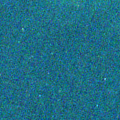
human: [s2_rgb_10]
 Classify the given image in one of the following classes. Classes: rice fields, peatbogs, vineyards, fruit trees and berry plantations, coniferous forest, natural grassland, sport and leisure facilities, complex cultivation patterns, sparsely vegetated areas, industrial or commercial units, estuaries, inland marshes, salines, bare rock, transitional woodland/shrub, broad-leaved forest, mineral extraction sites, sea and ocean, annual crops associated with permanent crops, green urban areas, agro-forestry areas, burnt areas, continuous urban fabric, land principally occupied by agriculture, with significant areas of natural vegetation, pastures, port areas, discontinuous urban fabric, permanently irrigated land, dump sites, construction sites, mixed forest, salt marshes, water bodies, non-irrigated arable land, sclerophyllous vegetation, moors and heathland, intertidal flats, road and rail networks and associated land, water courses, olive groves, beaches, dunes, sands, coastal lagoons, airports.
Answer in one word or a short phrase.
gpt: sea and ocean